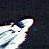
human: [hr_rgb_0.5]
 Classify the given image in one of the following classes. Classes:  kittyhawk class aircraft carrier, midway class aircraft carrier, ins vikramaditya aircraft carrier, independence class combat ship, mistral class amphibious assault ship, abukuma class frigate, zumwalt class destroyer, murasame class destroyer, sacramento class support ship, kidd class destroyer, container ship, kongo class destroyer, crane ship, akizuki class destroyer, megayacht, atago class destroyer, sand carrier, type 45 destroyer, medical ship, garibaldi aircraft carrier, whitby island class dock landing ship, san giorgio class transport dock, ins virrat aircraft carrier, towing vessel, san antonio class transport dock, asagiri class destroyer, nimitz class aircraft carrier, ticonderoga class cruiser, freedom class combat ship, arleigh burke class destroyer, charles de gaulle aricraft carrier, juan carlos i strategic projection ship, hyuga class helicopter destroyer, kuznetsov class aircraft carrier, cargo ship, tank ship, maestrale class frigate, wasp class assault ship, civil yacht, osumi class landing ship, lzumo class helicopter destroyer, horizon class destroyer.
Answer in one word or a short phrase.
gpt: Civil yacht